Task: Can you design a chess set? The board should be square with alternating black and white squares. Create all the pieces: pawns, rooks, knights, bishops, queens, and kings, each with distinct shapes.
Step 5245:
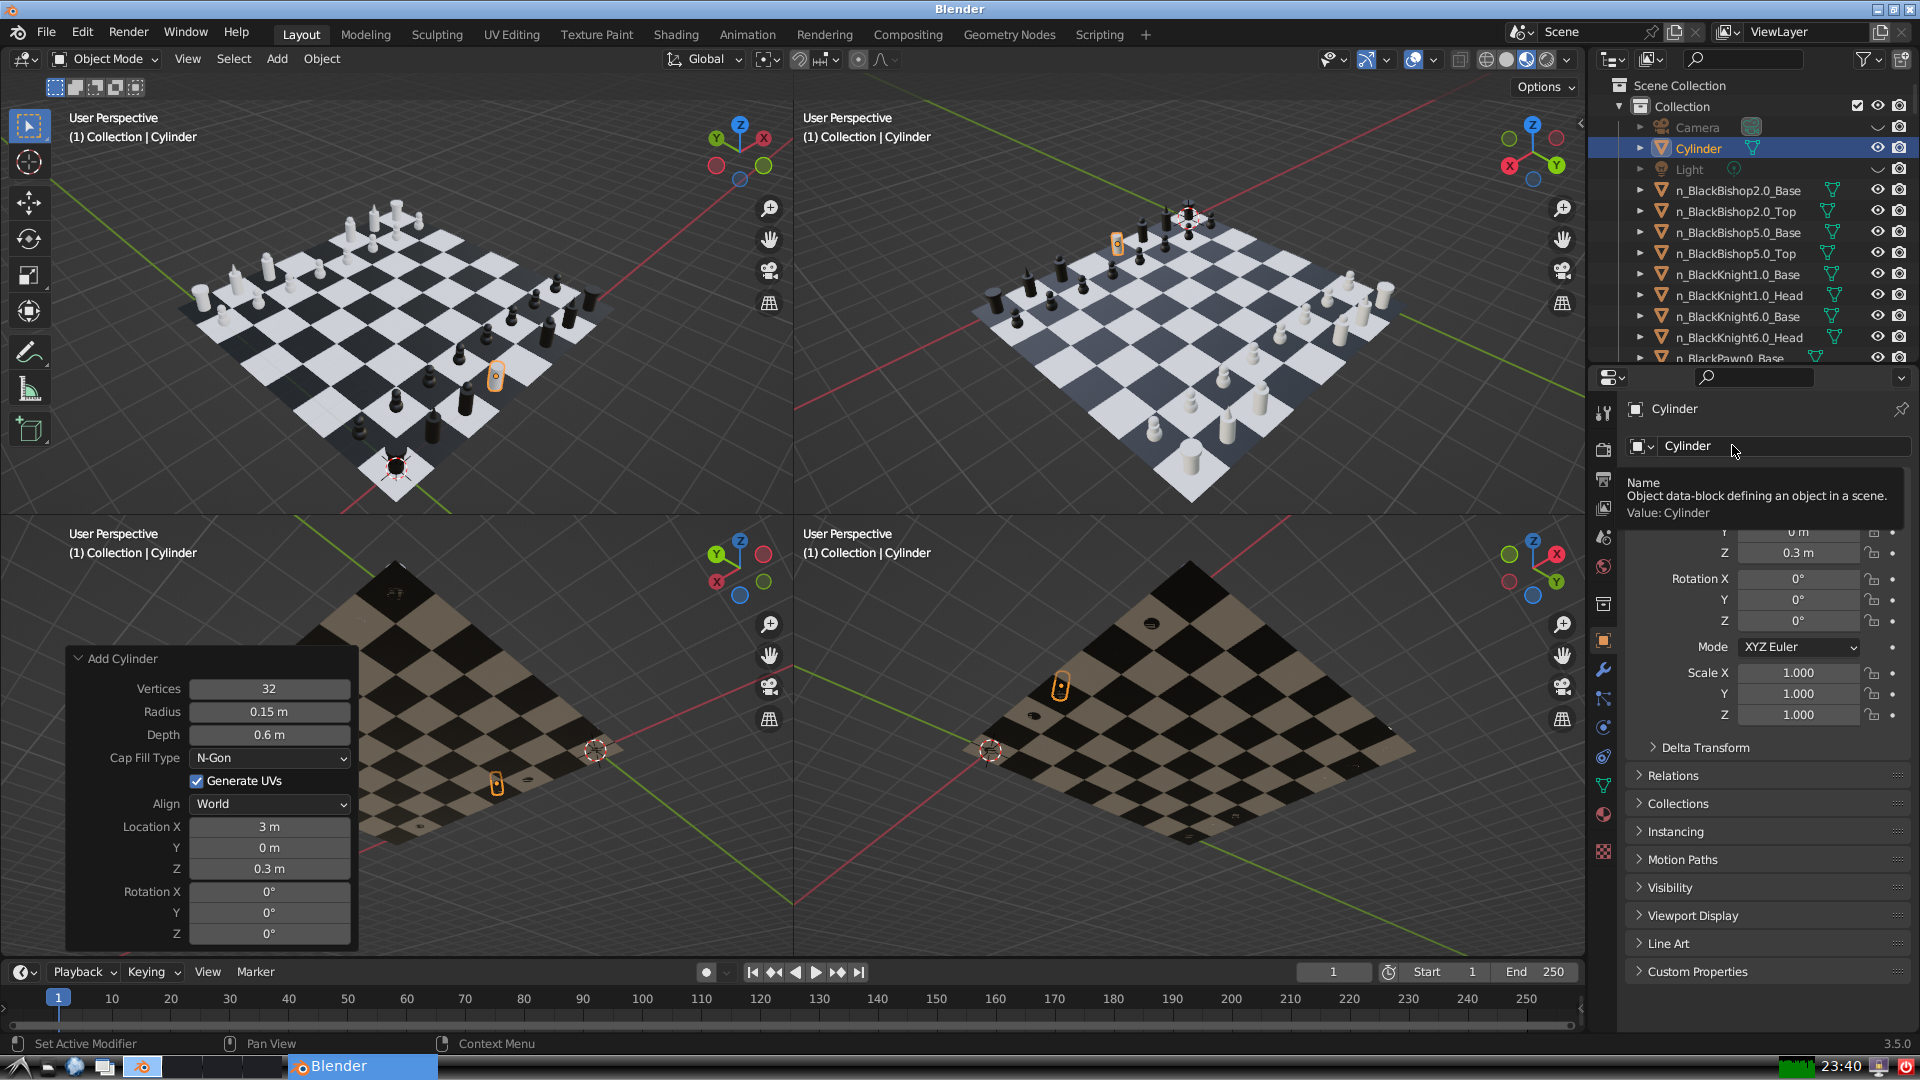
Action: click: no